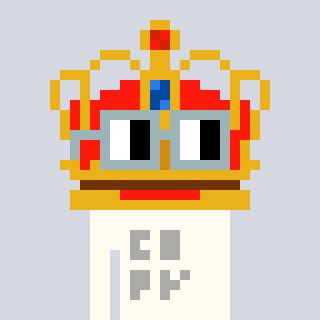
a pixel art character with square dark gray glasses, a crown-shaped head and a grayscale-colored body on a cool background